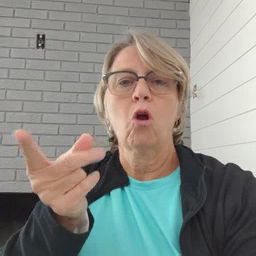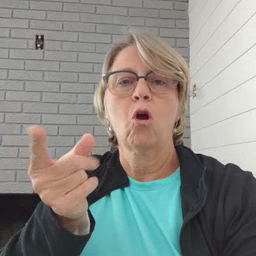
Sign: dog